Question: I would like to do a VariableSizedWrapGrid for the item within the wrapgrid.

Something like this.
The group title above store all the child item show on photo.
After scroll to right hand, another group title with the child shown as below.
Anyone have any idea how to do so?
I was able to display group title with child item as below. The only things i unable to achieve is the variable size of the child item.
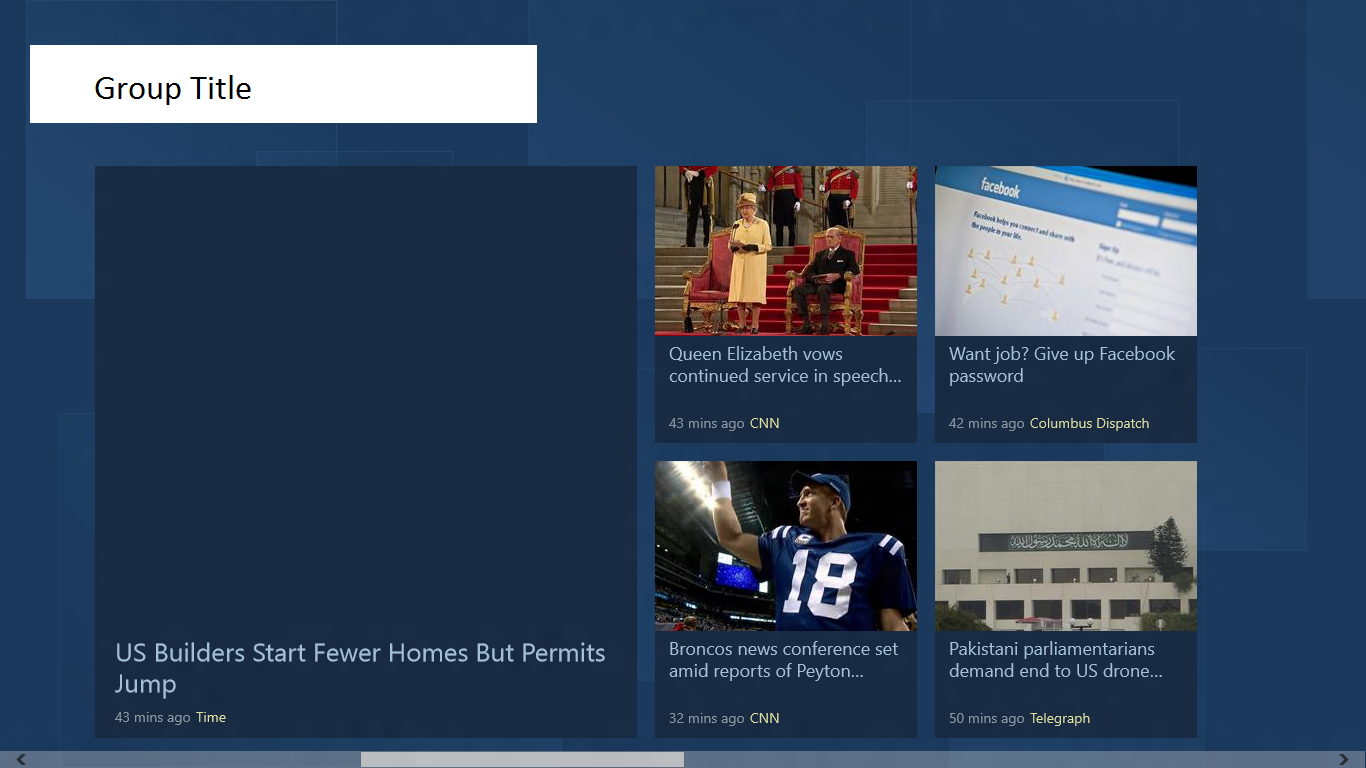
Answer: One way you can go is to use the GridView's built-in selector properties.
See my blog <URL>.
In a nutshell, you can create a custom StyleSelector. All you have to do is override thee StyleSelectorCore() method and put in your logic to choose a style that defines the column or row spans.
You'll need to get the default GridViewItem style template through Blend or an online resource and create a default explicit style. Then create new styles BasedOn the explicit one like so:
'''
<Style x:Key="DoubleHeightGridViewItemStyle"
BasedOn="{StaticResource DefaultGridViewItemStyle}"
TargetType="GridViewItem">
<Setter Property="VariableSizedWrapGrid.RowSpan"
Value="2" />
</Style>
'''
For this to work, you'll also need to change the GridView's ItemsPanel template to use a VariableSizedWrapGrid.
Finally, by creating a custom DataTemplateSelector, you'll be able to change the DataTemlates of your bound items. You'll need to do this unless your over-sized items can use the same DataTemplate as the default sized one.